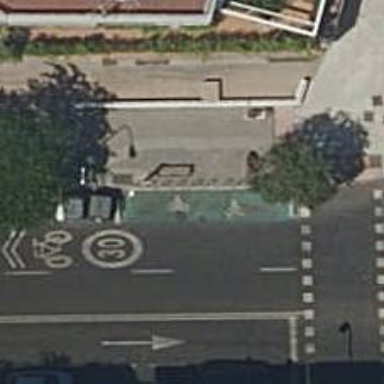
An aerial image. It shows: Motorcycle parking facility.